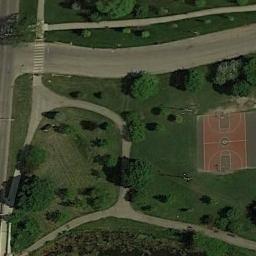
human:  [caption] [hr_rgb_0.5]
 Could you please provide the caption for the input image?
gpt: There is a red basketball court on the green land .

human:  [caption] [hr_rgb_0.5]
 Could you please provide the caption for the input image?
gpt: There is a basketball court in the middle of grass by the road .

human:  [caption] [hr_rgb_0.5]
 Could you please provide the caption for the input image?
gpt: A basketball court on the lawn with some trees and some roads beside .

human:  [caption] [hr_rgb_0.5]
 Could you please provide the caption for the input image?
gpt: The basketball court on the lawn is next to the roads,With sparse vegetation nearby .

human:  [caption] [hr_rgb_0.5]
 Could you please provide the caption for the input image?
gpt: Many trees are near the basketball court .